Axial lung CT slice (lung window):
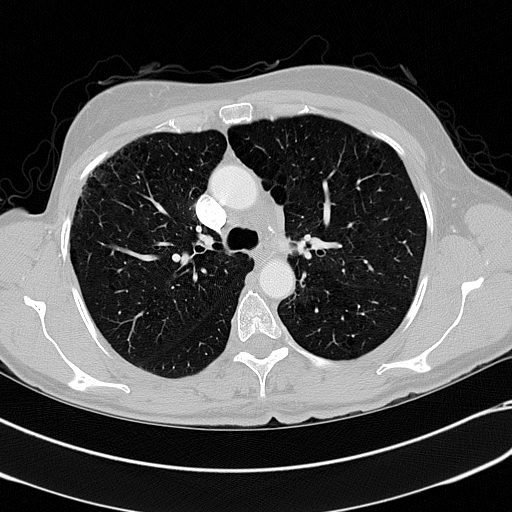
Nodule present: no